Question: Objective: time how long the browser takes loading a page, from the earliest point possible in its loading process, starting as soon as possible after the server has started sending it data.
Context: new feature to existing set of scripts that stores web performance data. Most of the existing app is on the server-side, the new feature is for the client side.
This is where I need help.
I am looking for the earliest event to use for a script like this, which is using
'''
<script src="//code.jquery.com/jquery-1.10.2.js"></script>
<script type="text/javascript">
$(document).ready(function(){
$.post("<?= $baseURL?><?= $pageparts.$common ?>/saveData.php",
{
typeOfRecord:"docready",
thisURL:"<?= $thisURL ?>"
},
function(data,status){
;
}
);
});
</script>
'''
Here is a screenshot of what results look like. I am looking for the earliest and lastest events or points in the browser load process, starting from the time it starts receiving data from the server in response to the request it has made.

<URL>
1. What events should be used to record the earliest moment when the browser is receiving and starting to render the page source sent to it by the server, and the last thing done by the browser to be considered loaded.
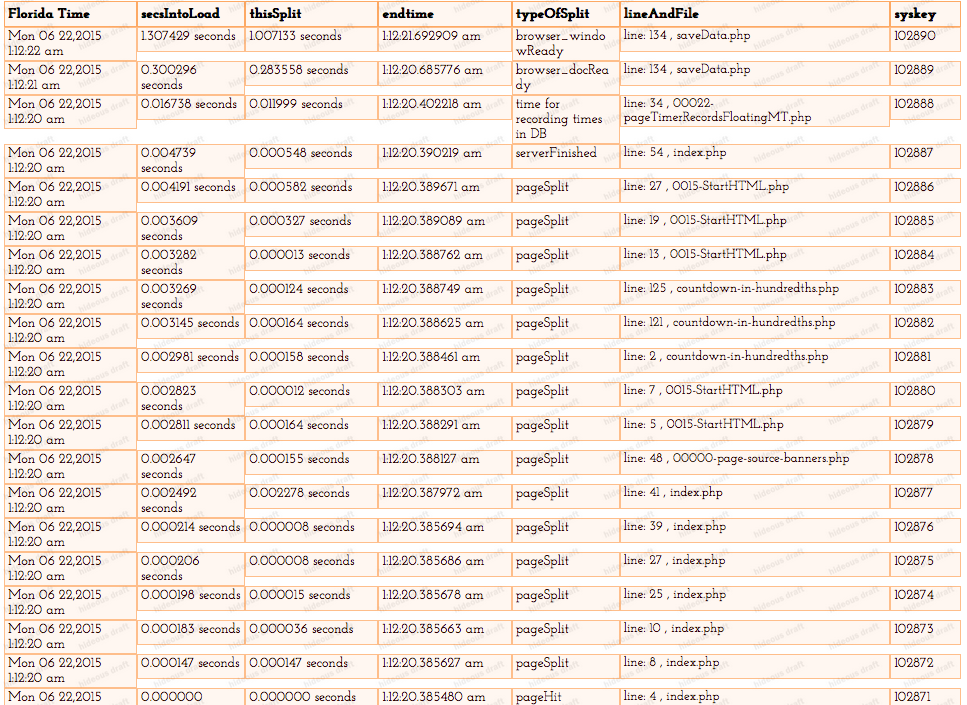
Answer: If you include jquery.js in the header and follow it immediately with a script element that uses '$.ajax()' (or '$.post()' or whatever) wrapped in an event handler, then that ajax request should be made immediately at that point, before the browser even gets to the '<body>' tag.
So assuming the JS code you show is in the header you could add an ajax call just before where you bind the document ready handler.
Note that of course the browser would have to download jQuery before getting to your script, so if you want to get in even before that you'd have to code the ajax call yourself without jQuery methods, in a script element that is included before jQuery.
You may also want to look into using your browser's dev console's network (and other) tab(s) for this type of thing.